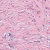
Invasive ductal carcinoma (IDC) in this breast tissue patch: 0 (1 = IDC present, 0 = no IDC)